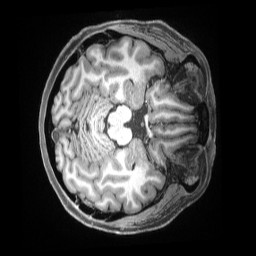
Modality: T1w
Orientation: axial
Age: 48
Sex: female
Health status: ill
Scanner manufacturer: siemens
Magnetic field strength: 3 T
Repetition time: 2.5 s
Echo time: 0.00181 s